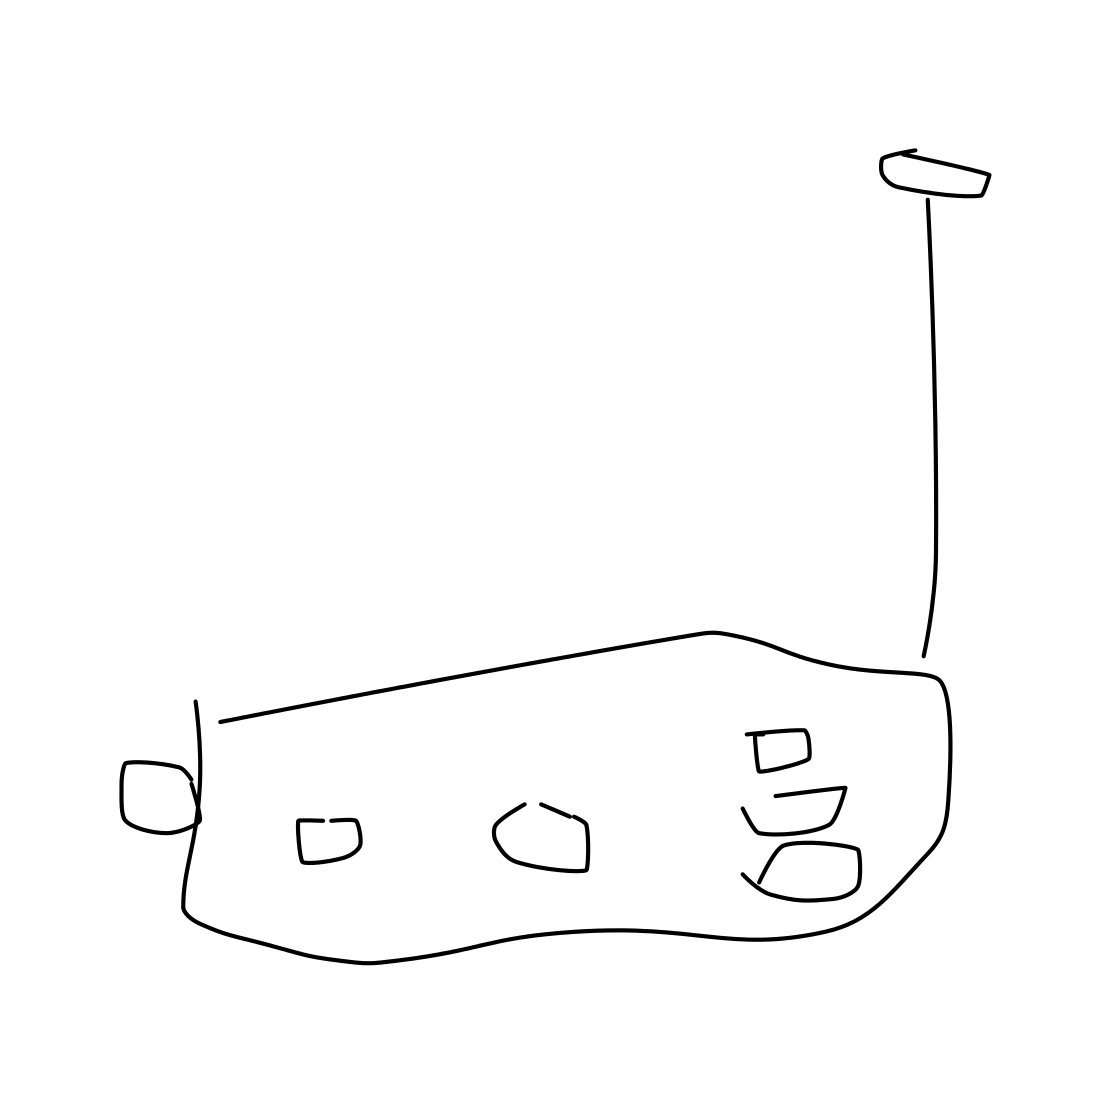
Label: radio